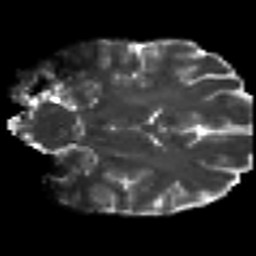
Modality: T2w
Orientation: coronal
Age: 24
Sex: female
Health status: healthy
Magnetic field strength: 3 T
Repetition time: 8.4 s
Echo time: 0.0926 s